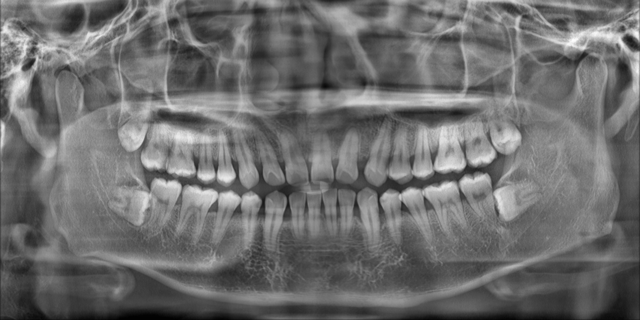
adult